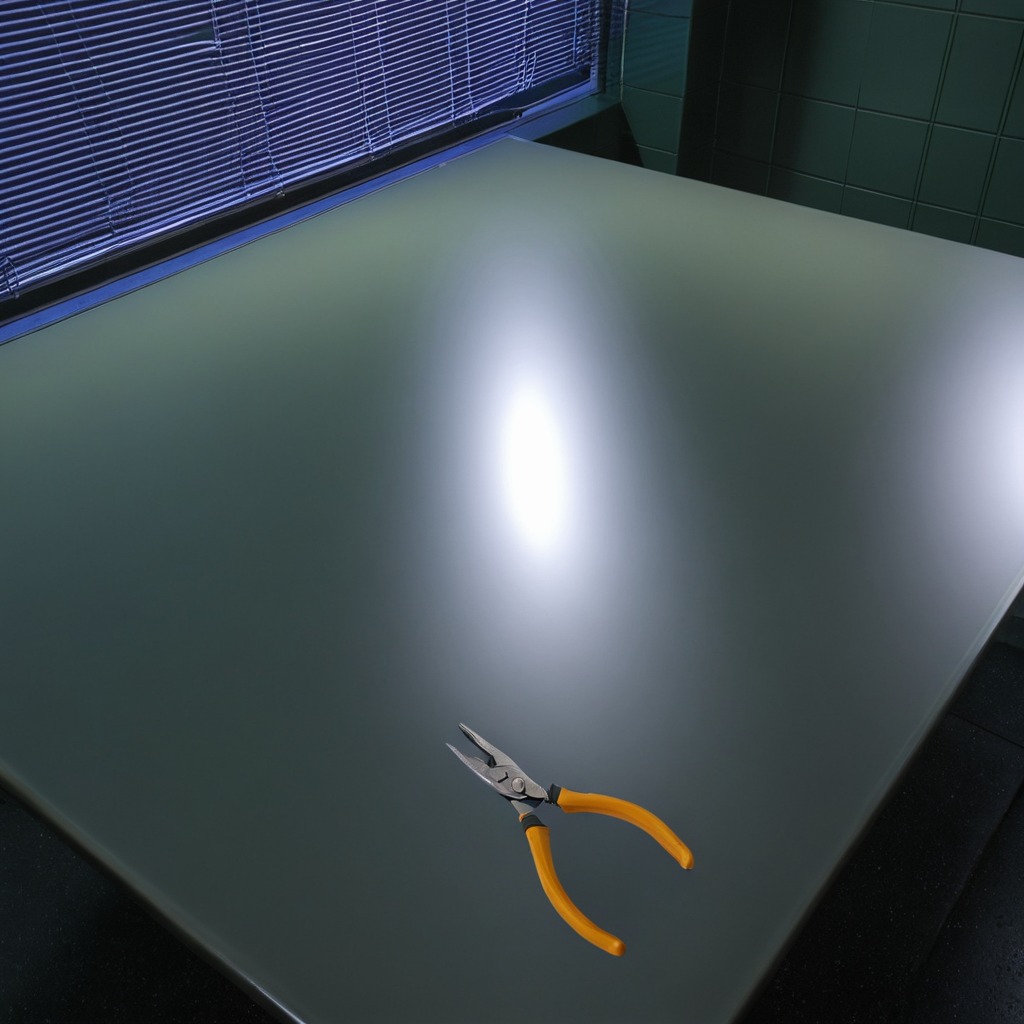
A plier lies on a clean empty table in a railway signal maintenance room lit by harsh overhead fluorescents.